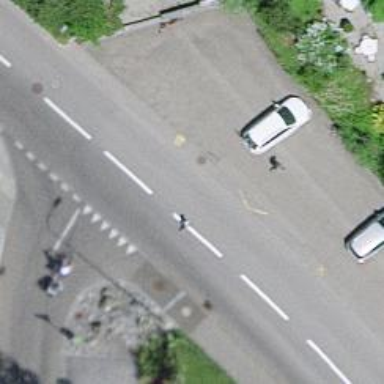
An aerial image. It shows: Public transport stop position.